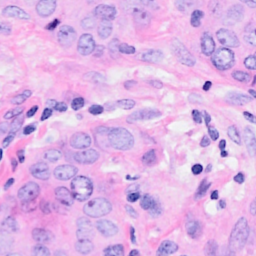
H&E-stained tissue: Breast